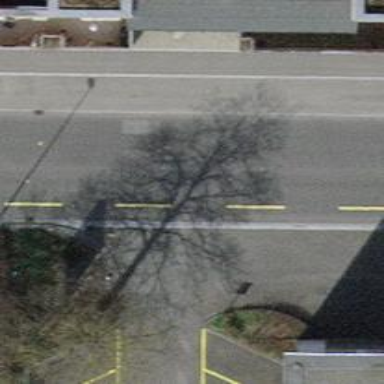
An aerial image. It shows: Tertiary road with asphalt surface. There is lane for cyclists on both sides of the road.